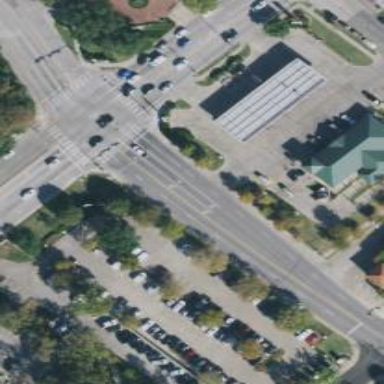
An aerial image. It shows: Secondary road with separate sidewalks.